Interaction volume radius: 5 \u00c5
Interaction volume height: 10 \u00c5
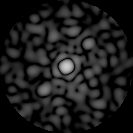
Disorder parameter: 0.8474